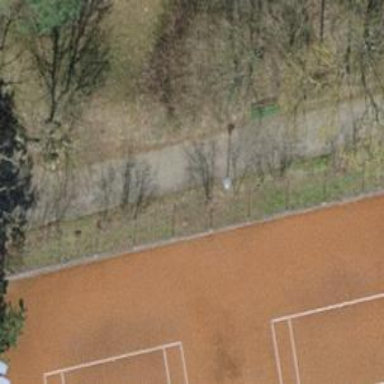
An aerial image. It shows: Bench.